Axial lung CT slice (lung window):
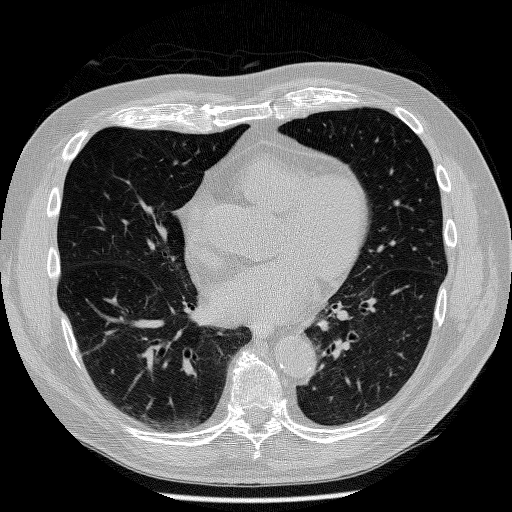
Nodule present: no